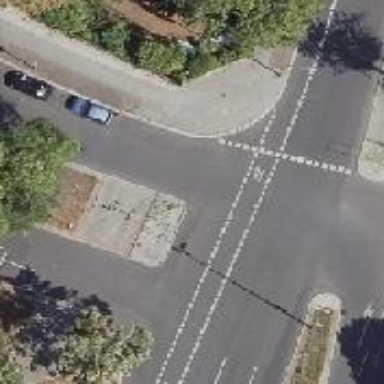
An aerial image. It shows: Unmarked crossing on the road.